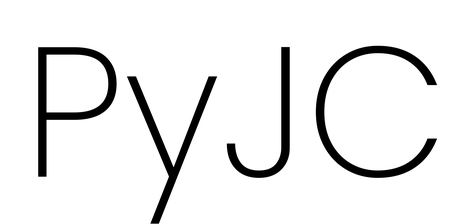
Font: Poppins-ExtraLight